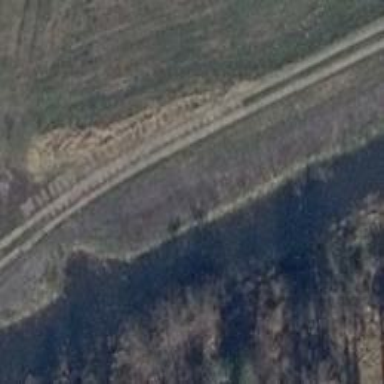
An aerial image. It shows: Track with grade3 tracktype. The surface consists of concrete lanes.